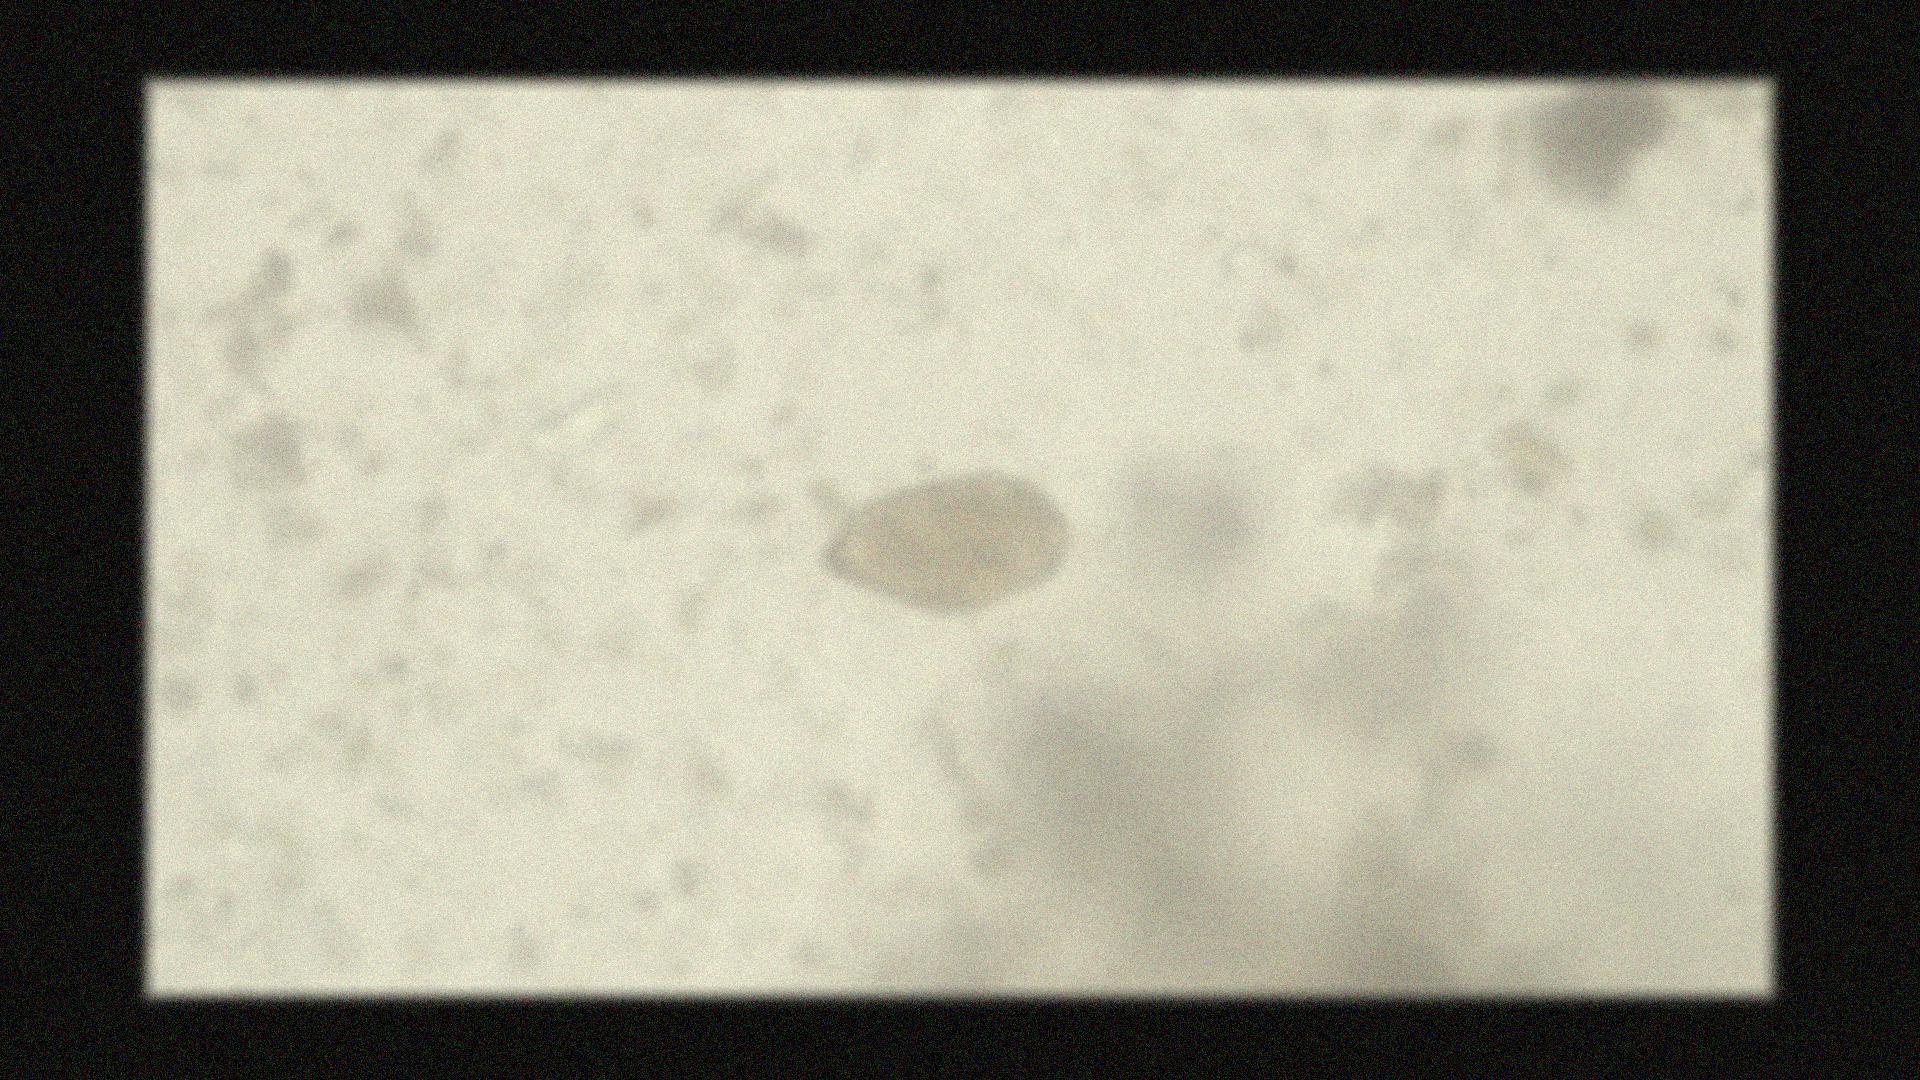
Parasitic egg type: Paragonimus spp